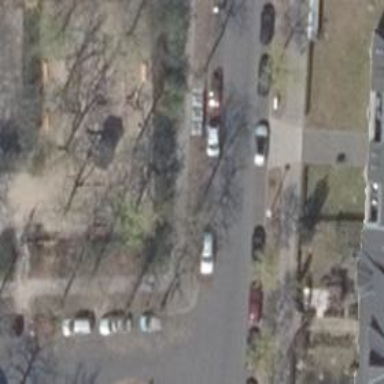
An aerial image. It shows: Residential road with asphalt surface. There are separate sidewalks on both sides and parallel on-street parking lanes on both sides.